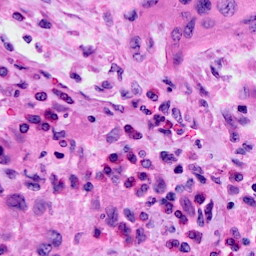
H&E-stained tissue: Cervix